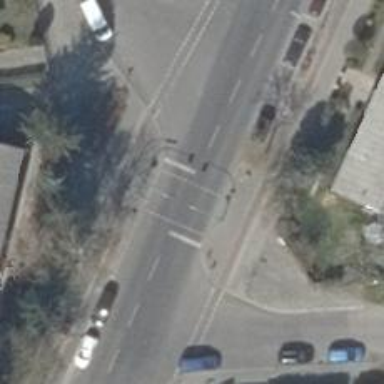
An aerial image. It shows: Traffic signals at road crossing.